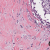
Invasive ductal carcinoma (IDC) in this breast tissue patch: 0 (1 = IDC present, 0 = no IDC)